Question: I have a play framework application and I am using twitter bootstrap for the frontend.
In my navigation bar I have four options shown below.
'''
<div class="nav-collapse">
<ul class="nav">
<li class="@("active".when(nav == ""))"><a href="@routes.Application.index()">@Messages("playauthenticate.navigation.home")</a></li>
<li class="@("active".when(nav == "restricted"))"><a href="@routes.Application.restricted()">@Messages("playauthenticate.navigation.restricted")</a></li>
<li class="dropdown">
<a href="#" class="dropdown-toggle" data-toggle="dropdown">Journey Management<b class="caret"></b></a>
<ul class="dropdown-menu">
<li><a href="@routes.Application.createJourney()"><i class="icon-plus-sign"></i>@Messages("journeys.dropdown.option1")</a></li>
<li><a href="@routes.Application.Todo()"><i class="icon-calendar"></i>@Messages("journeys.dropdown.option2")</a></li>
<li><a href="@routes.Application.Todo()"><i class="icon-star"></i>@Messages("journeys.dropdown.option3")</a></li>
</ul>
</li>
@if(!Deadbolt.viewRoleHolderPresent()) {
<li class="@("active".when(nav == "signup"))"><a href="@routes.Application.signup()">@Messages("playauthenticate.navigation.signup")</a></li>
}
</ul>
</div>
'''
When I navigate to a "Home" or "Signup" page those options become on the navigation bar. My problem is whenever I select an option from the dropdown bar the "Home" button remains active. I want the "Journey Management" option to be but I am not sure how to do this with a dropdown menu.
So I have made the following modifications to the HTML.
'''
<li class="@("active".when(nav == "journeys")) dropdown">
<a href="#" class="dropdown-toggle" data-toggle="dropdown">Journey Management<b class="caret"></b></a>
<ul class="dropdown-menu">
<li><a href="@routes.Application.createJourney()"><i class="icon-plus-sign"></i>@Messages("journeys.dropdown.option1")</a></li>
<li><a href="@routes.Application.Todo()"><i class="icon-calendar"></i>@Messages("journeys.dropdown.option2")</a></li>
<li><a href="@routes.Application.Todo()"><i class="icon-star"></i>@Messages("journeys.dropdown.option3")</a></li>
</ul>
</li>
'''
When I select an option from the Journey Management dropdown, in this case the page (it is the only page that has an action) the localhost address is 'http://localhost:9000/journeys' so I am calling a method in the journeys application route. But the Home link on the navbar remains active whilst the Journey Management dropdown on the nav bar remains inactive.

Here is the source for the loaded page:
This is the HTML from the actual page
'''
<div class="nav-collapse">
<ul class="nav">
<li class="active"><a href="/">Home</a></li>
<li class=""><a href="/restricted">Restricted page</a></li>
<li class=" dropdown">
<a href="#" class="dropdown-toggle" data-toggle="dropdown">Journey Management<b class="caret"></b></a>
<ul class="dropdown-menu">
<li><a href="/journeys"><i class="icon-plus-sign"></i>Create a Journey</a> </li>
<li><a href="/TODO"><i class="icon-calendar"></i>View all Journeys</a></li>
<li><a href="/TODO"><i class="icon-star"></i>View saved Journeys</a></li>
</ul>'
'''
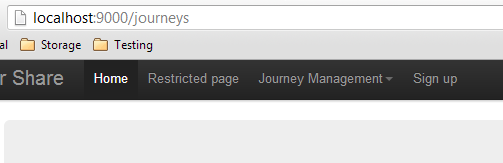
Answer: So I foolishly neglected to include the "journeys" '@main("Journey Creator", "journeys") {' argument in the .scala.html file concerned in this question. Adding this resolving the navigation issue.